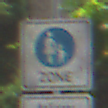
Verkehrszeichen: BeginnFussgaengerzone
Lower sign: PersonengruppenFrei2
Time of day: MorningAfternoon
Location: Outdoor (Urban)
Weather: Overcast
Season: NotSpecified
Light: Natural